Question: I think I'm losing my mind...what's going on here?
I've rebuilt, cleaned, built, etc....same thing happens.
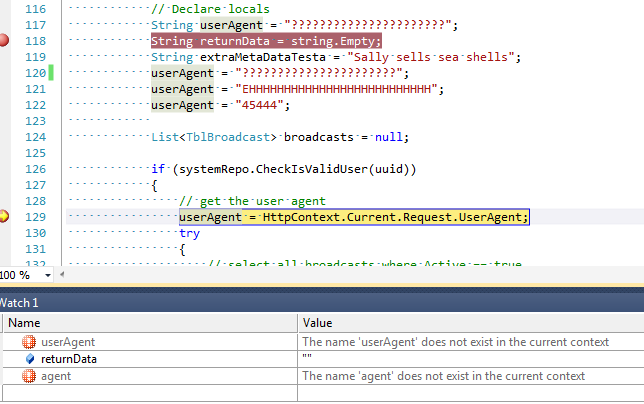
Answer: Ok, so I figured it out. Turns out, either the debugger skips these variables OR asp.net is smart enough to not do anything with the variable UNLESS it has been used later on in the code.
Once I used the variable, ie, 'Console.WriteLine(userAgent)', it showed up.